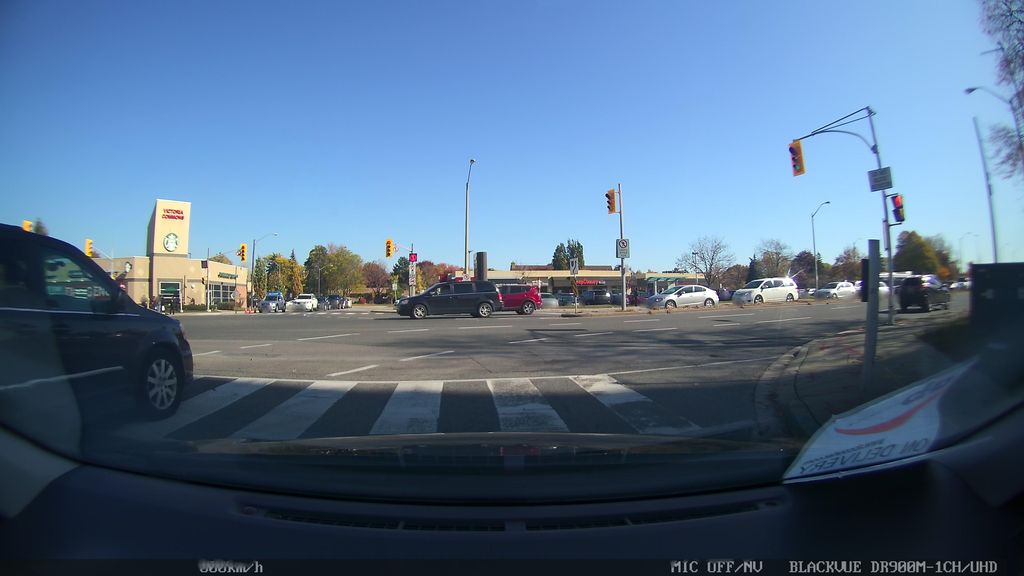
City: toronto